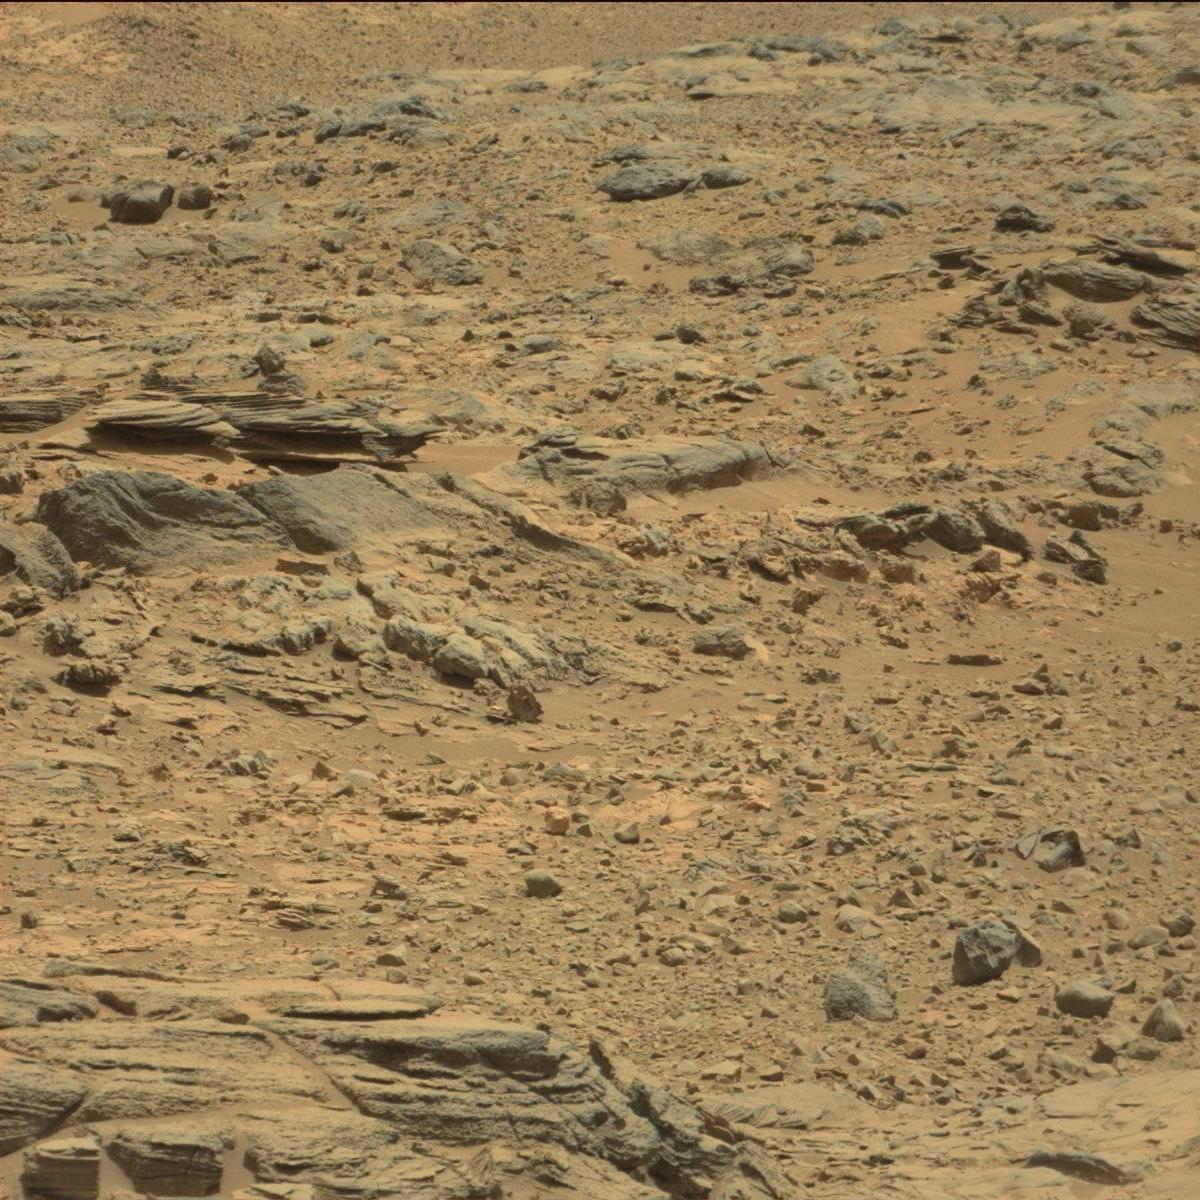
Terrain classes present: Bedrock, Rock, Sand / Soil